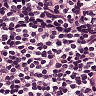
Metastatic tissue present: no